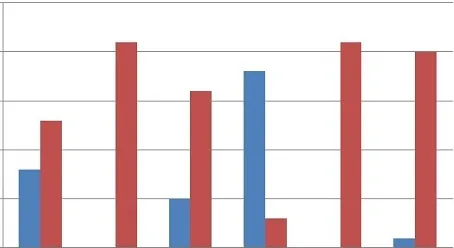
Antimicrobial susceptibility patterns of mrsa isolates.
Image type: chart (chart)